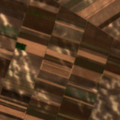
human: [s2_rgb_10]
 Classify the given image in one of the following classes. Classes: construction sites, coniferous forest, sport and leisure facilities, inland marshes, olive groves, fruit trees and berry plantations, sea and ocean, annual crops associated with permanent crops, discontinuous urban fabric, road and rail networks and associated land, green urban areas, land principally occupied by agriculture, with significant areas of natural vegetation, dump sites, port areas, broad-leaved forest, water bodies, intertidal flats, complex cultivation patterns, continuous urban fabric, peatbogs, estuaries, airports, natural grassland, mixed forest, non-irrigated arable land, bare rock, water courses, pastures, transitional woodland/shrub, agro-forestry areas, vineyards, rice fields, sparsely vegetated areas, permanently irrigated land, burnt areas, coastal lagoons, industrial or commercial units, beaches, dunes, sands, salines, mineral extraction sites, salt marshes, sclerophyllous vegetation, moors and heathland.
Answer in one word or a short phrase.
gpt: non-irrigated arable land